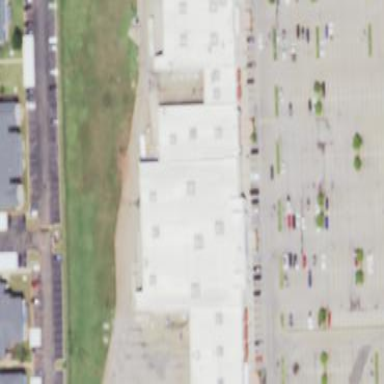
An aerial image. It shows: Department store building.